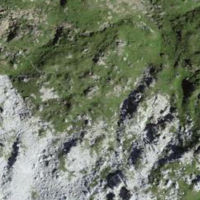
EUNIS habitat code: 26
Species observed at this site:
Aquila chrysaetos